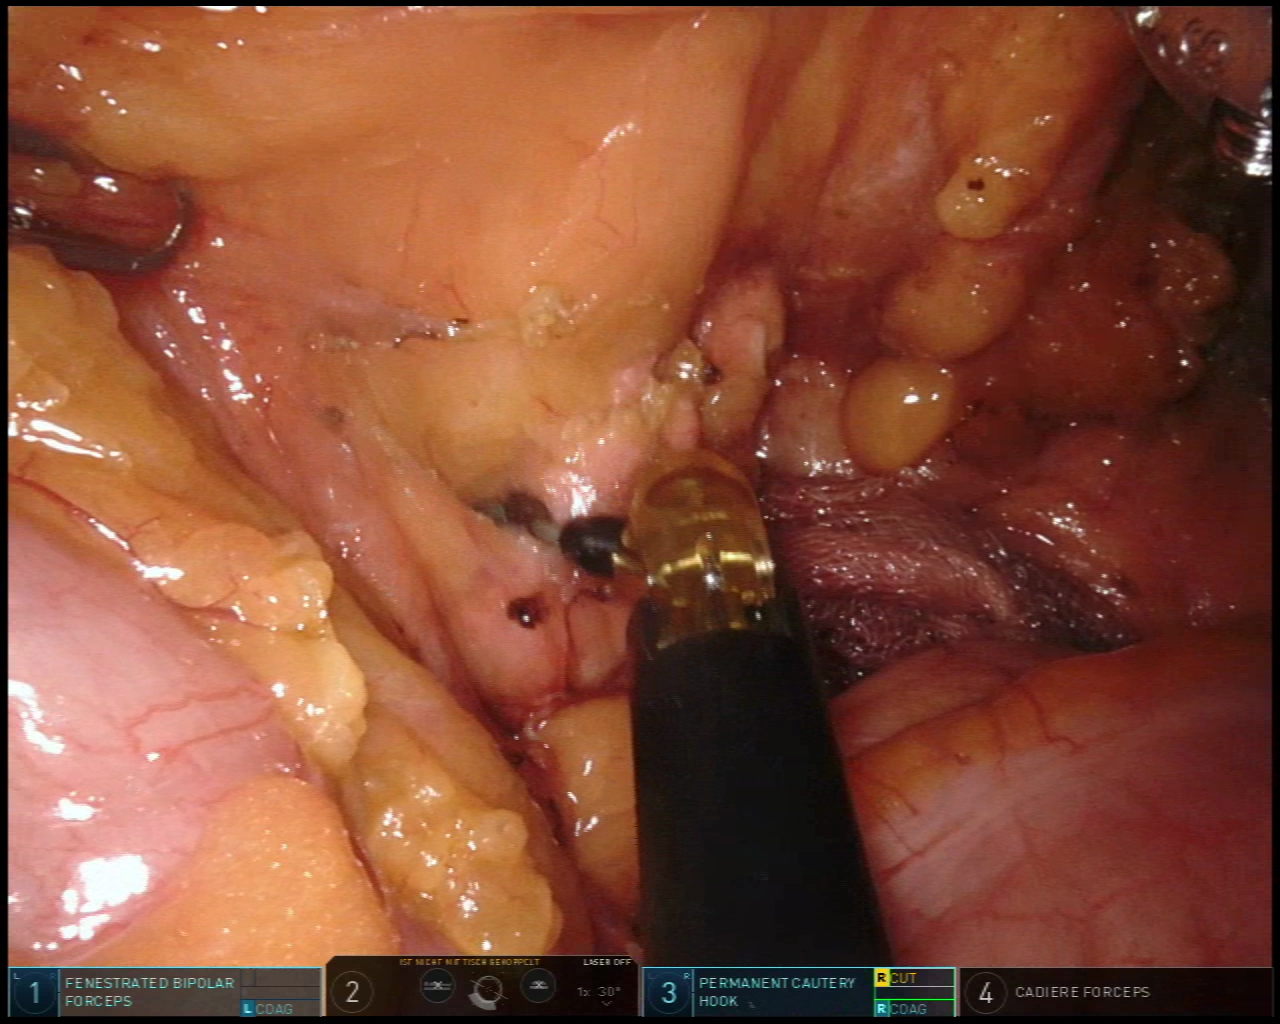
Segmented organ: pancreas
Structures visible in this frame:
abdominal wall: no
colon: yes
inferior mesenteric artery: no
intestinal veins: no
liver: no
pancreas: yes
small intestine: no
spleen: no
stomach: no
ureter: no
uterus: no
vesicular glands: no